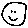
Label: smiley face